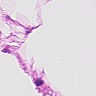
Metastatic tissue present: no